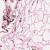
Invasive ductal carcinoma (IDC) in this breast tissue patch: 0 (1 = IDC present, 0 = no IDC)